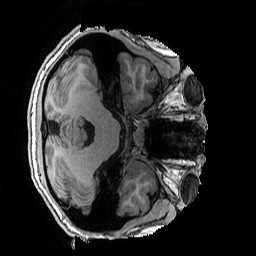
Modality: T1w
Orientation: axial
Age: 16
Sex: female
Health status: ill
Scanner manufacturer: ge
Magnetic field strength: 3 T
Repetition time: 0.007664 s
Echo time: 0.00342 s